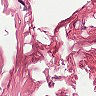
Metastatic tissue present: no